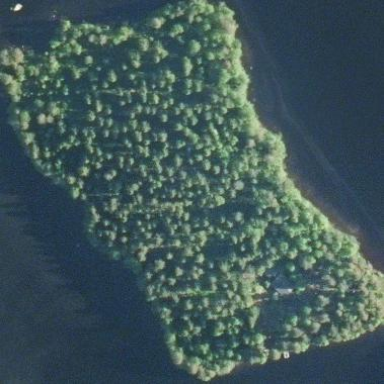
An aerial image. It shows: Island covered with woodland.